Interaction volume radius: 10 \u00c5
Interaction volume height: 30 \u00c5
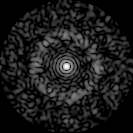
Disorder parameter: 0.8436